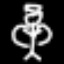
Label: angel